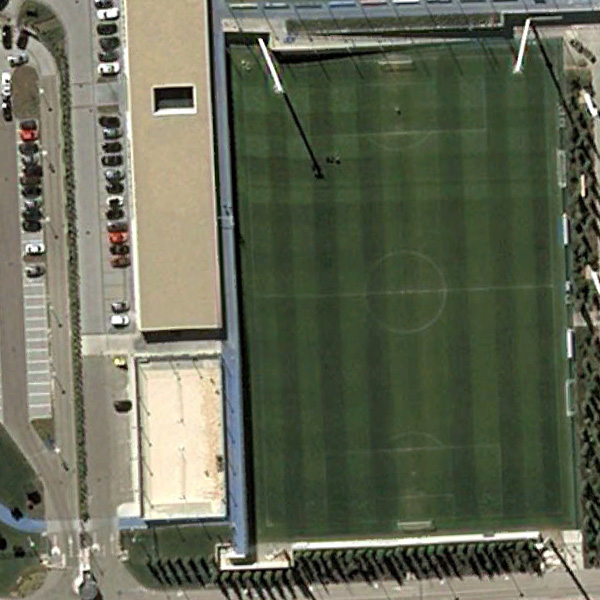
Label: Playground